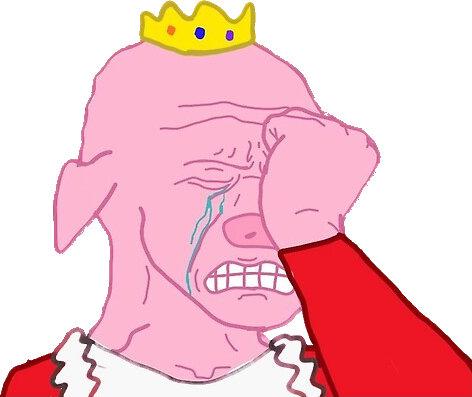
Label: 5_Crying_Wojak